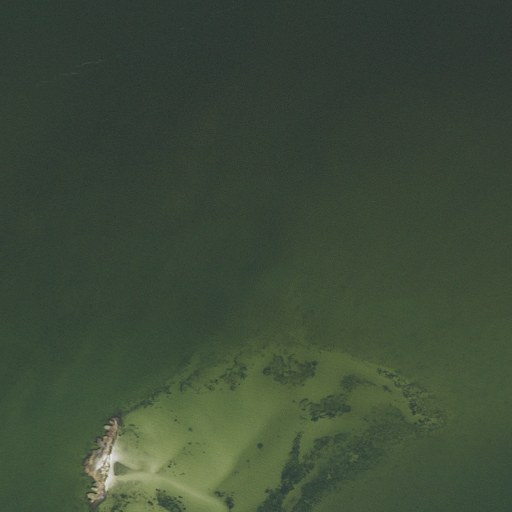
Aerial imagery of cape in Maryland named Drum Point containing open water and herbaceous wetlands